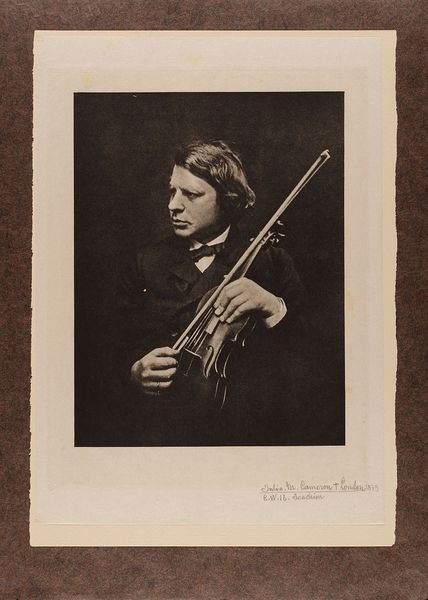
Titel: Joachim
Künstler: Julia Margaret Cameron
Standort: Hamburg
Institution: Museum für Kunst und Gewerbe Hamburg
Schlagwörter: musiker, person, papier, foto, fotografie, photographie, photo, geige, violine, halbprofil, fiedel, lichtbild, kunstfotografie, historische, bildwerke, heliogravur, angewandte und bildende kunst, hessische systematik, persönlichkeit, porträtfotografie, porträtphotographie, künstlerische, heliogravüre, photogravüre, fotogravüre